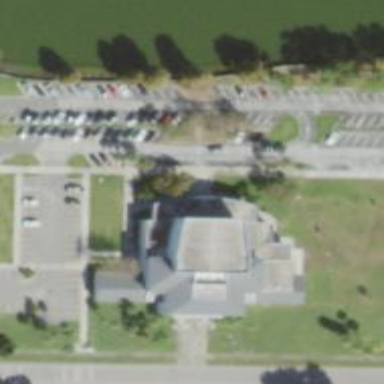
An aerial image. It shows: College building.